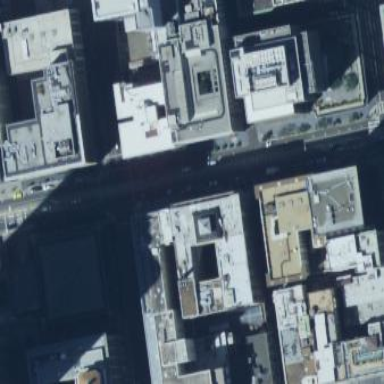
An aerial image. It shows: Part of building is shown in the image.